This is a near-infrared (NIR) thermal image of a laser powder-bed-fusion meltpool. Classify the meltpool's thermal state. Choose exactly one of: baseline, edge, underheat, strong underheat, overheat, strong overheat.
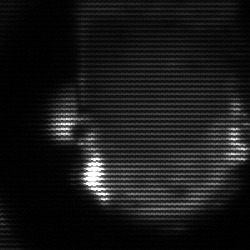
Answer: baseline